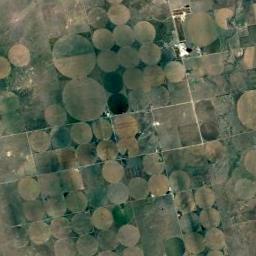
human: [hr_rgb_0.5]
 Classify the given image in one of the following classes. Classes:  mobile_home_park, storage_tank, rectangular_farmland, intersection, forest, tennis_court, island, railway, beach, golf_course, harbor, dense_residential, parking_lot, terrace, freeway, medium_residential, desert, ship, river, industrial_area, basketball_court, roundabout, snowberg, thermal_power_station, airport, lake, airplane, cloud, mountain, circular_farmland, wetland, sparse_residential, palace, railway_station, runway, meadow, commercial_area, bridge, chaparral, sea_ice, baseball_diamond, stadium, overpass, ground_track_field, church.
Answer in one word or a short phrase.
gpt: circular_farmland